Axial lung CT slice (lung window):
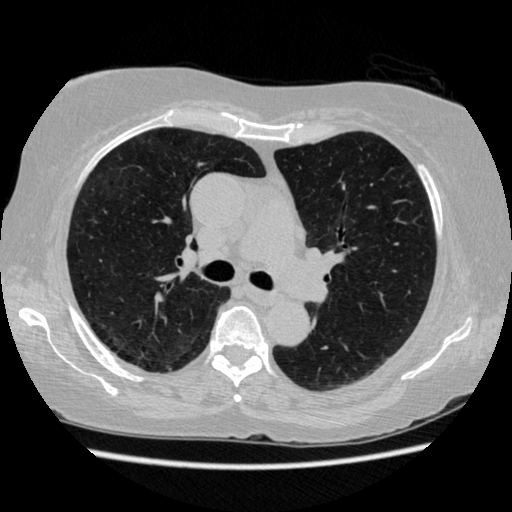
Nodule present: no